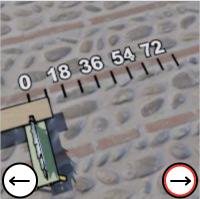
Task: length
Answer: 9
First scale value: 18.0